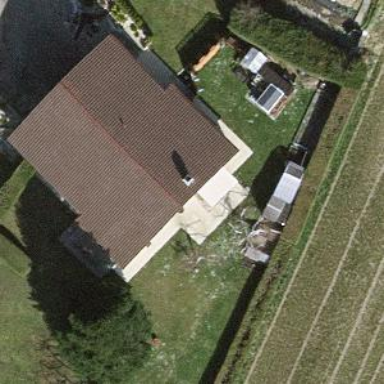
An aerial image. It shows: Simple house.